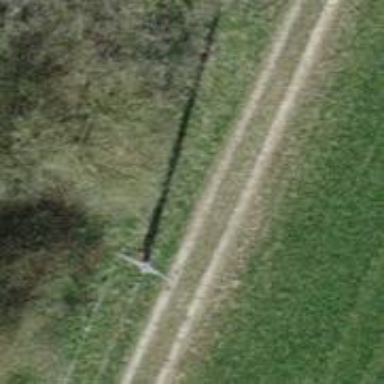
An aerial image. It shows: Concrete power pole.